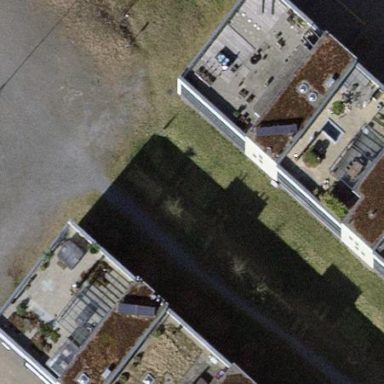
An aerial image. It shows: Terrace building.